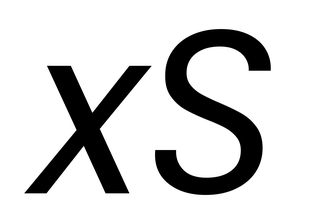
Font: Poppins-Italic